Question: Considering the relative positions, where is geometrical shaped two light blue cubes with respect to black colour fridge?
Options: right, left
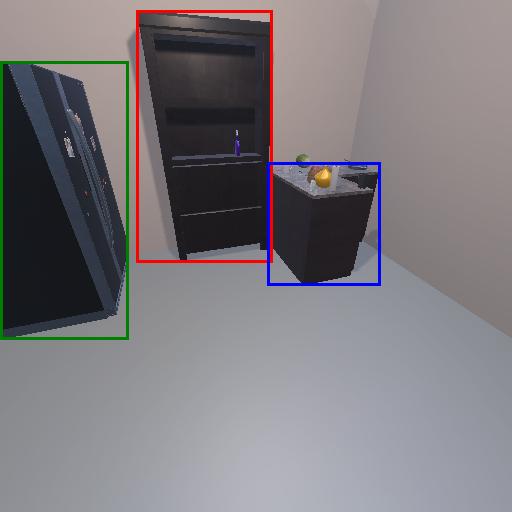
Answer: right